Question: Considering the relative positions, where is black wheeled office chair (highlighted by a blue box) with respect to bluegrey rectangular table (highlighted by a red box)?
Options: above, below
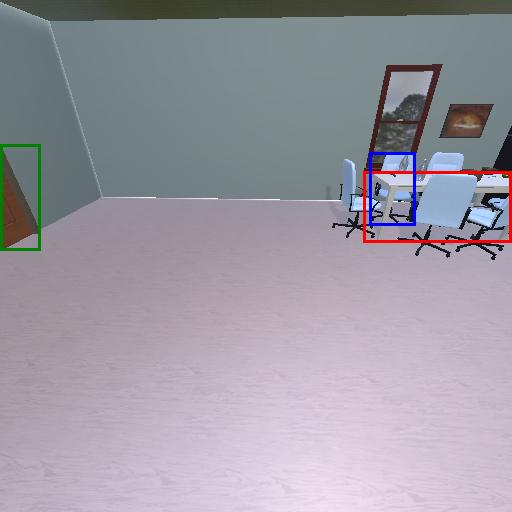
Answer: above